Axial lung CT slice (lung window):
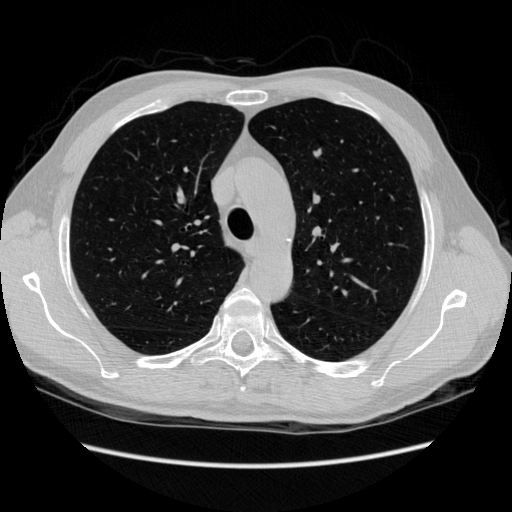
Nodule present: no